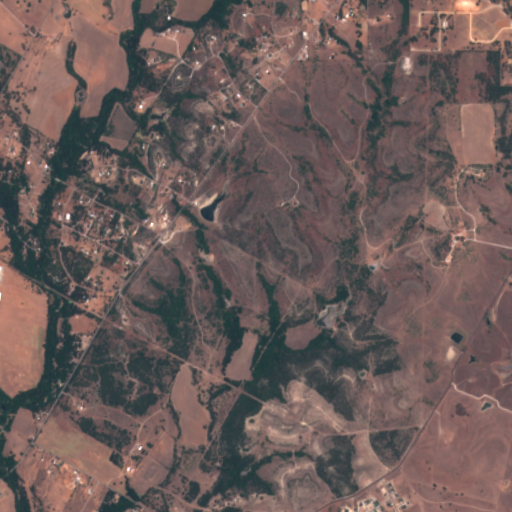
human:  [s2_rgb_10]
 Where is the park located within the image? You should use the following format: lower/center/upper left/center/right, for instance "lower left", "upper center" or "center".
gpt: The park is located in the center of the image.
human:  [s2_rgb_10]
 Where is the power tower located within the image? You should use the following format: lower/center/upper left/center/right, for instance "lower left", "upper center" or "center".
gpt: The power tower is located in the right of the image.
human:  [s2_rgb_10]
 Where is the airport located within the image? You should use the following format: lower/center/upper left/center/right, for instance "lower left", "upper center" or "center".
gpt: There is no airport in the image.